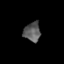
Tissue: prostate
Cell type: B cells
Senescence score: 0.8012
Nuclear area (px): 311
Mean DAPI intensity: 91.585